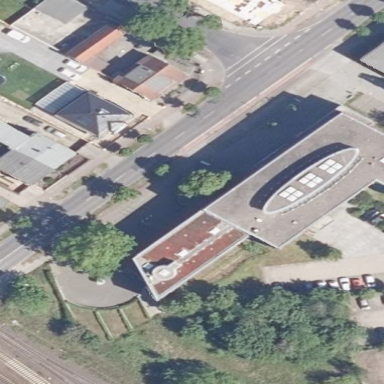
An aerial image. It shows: Commercial building.